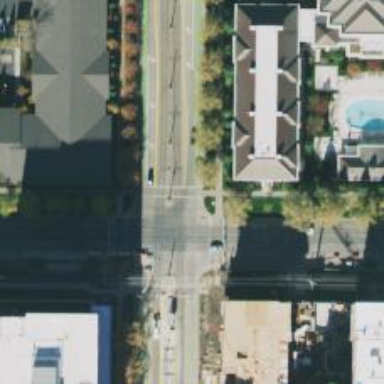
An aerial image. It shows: Crossing with line markings on the road.